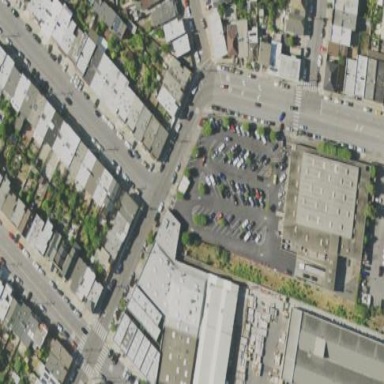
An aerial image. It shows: Retail area.